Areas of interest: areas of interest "Fushun Municipal Government Building"
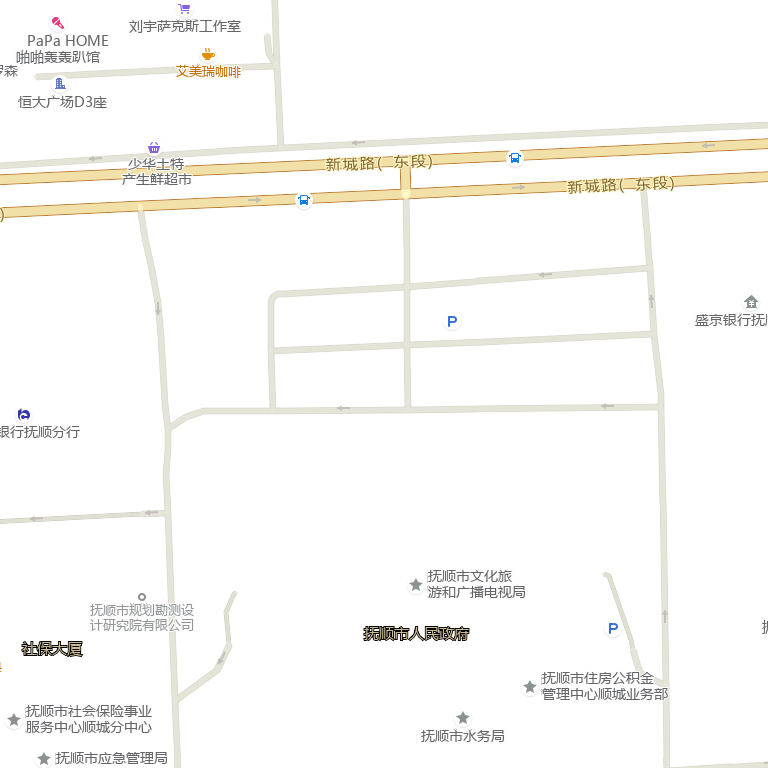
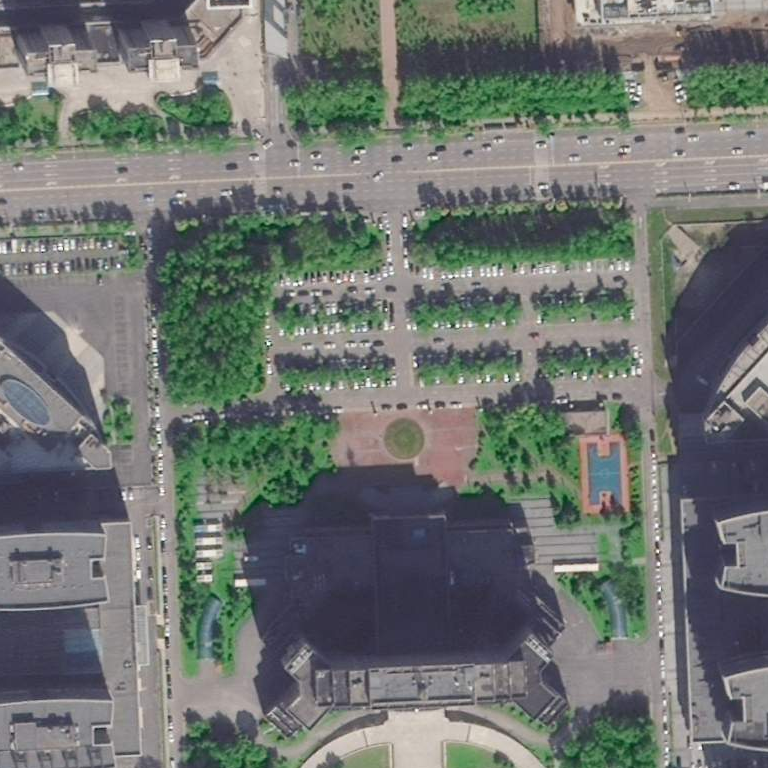